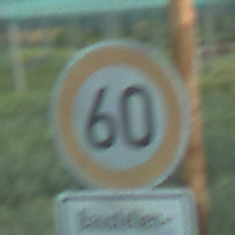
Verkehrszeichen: Geschwindigkeit60
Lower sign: HinweiseAufGefahrenDurchVerbaleAngabe2
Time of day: MorningAfternoon
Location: Roofed (Special)
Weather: PartlyCloudy
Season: NotSpecified
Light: Natural